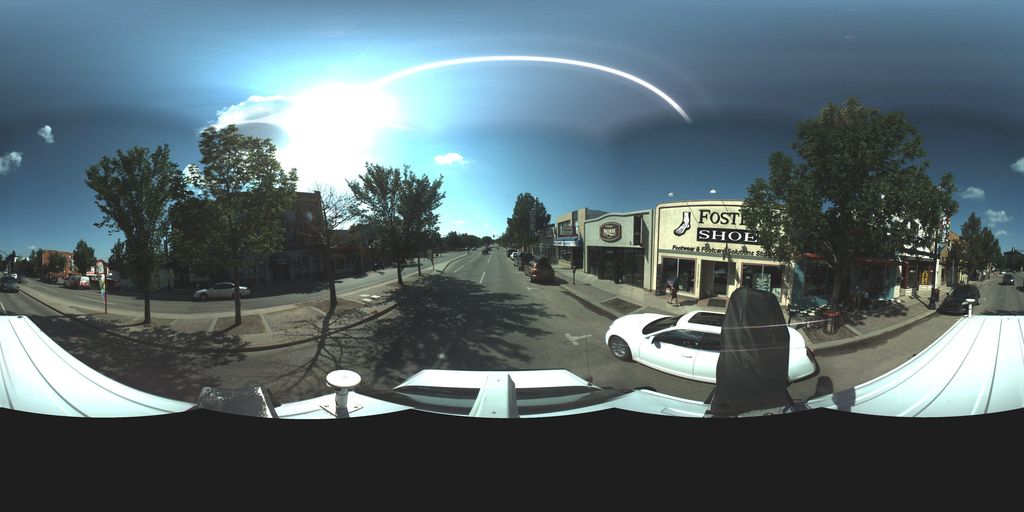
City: saskatoon